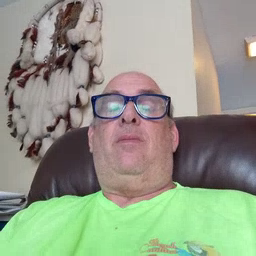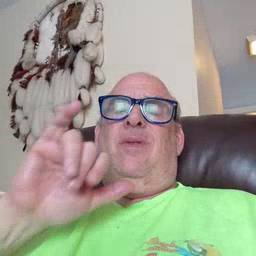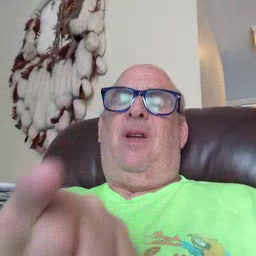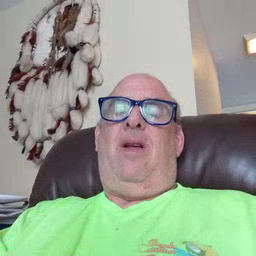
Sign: stay